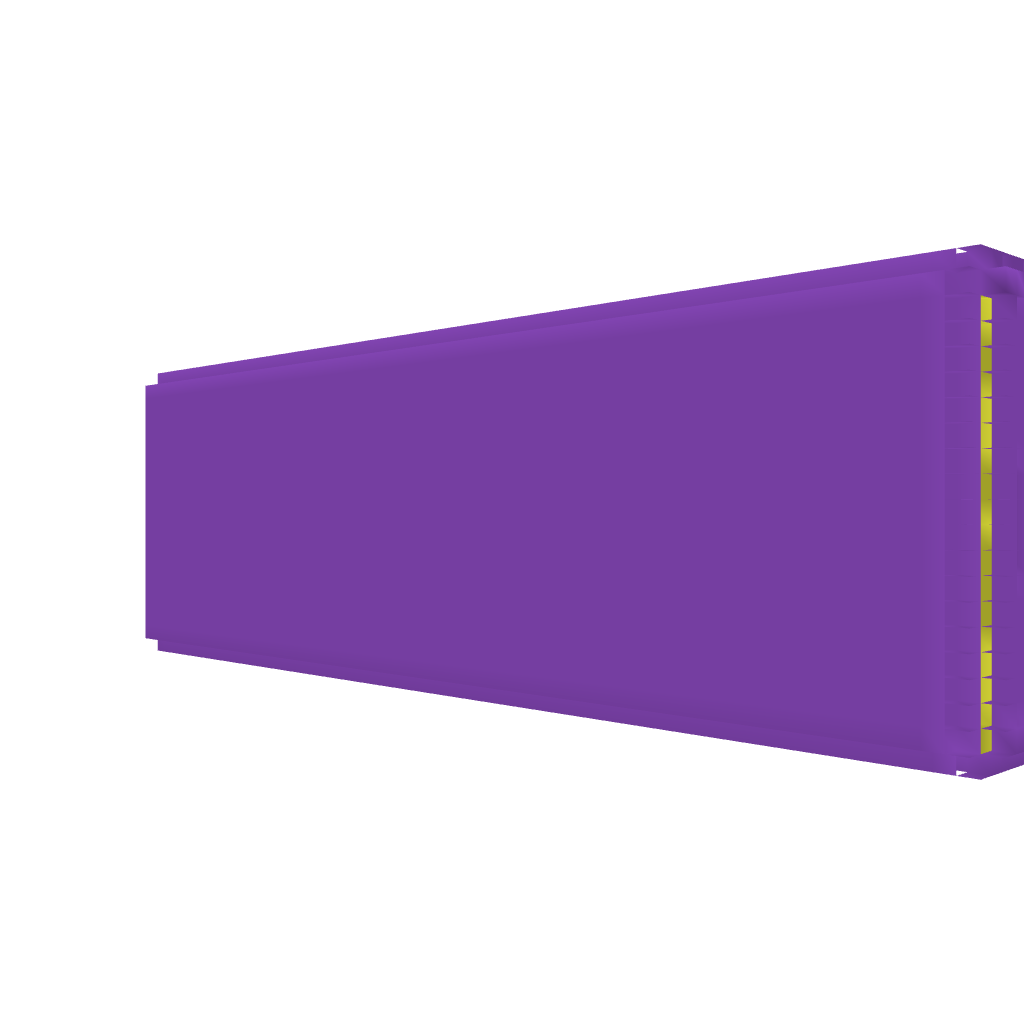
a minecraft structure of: Small Parkour Challenge bad low quality